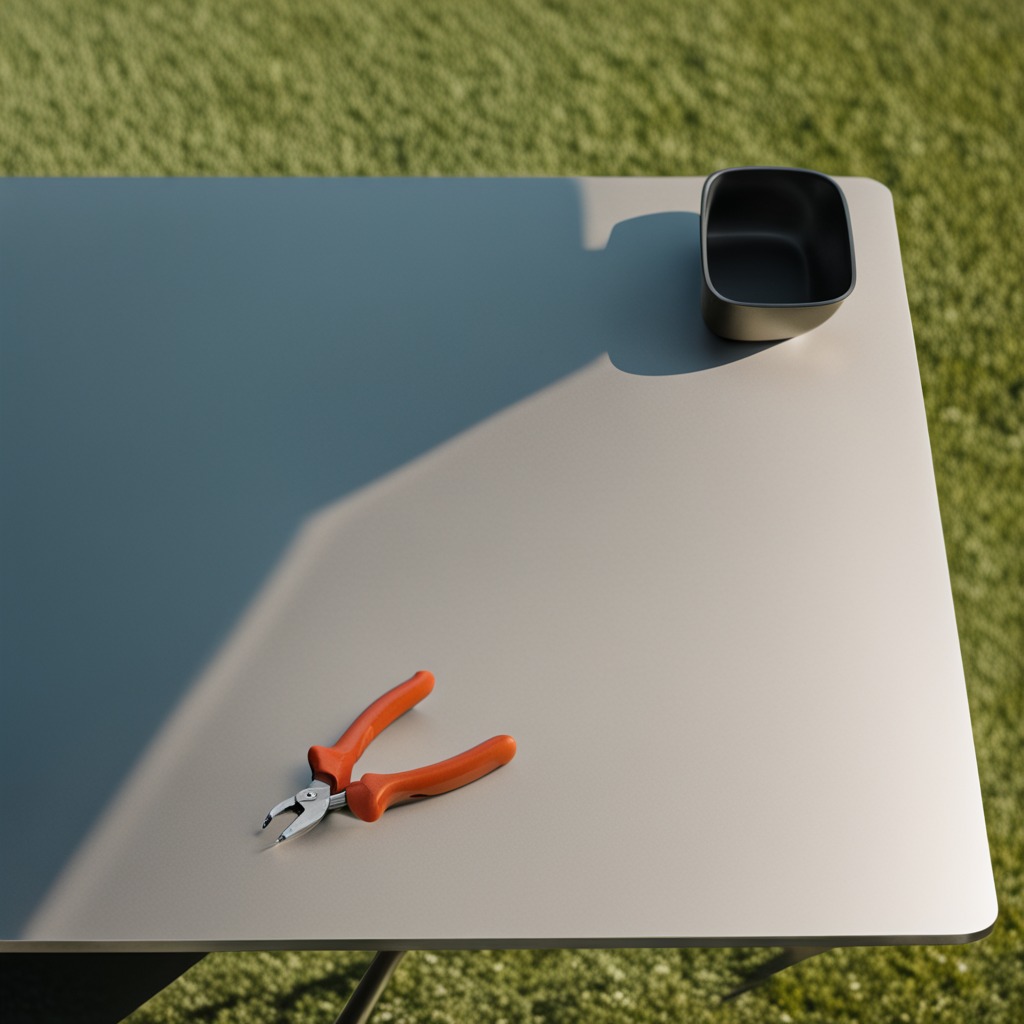
A plier is lying on the table.